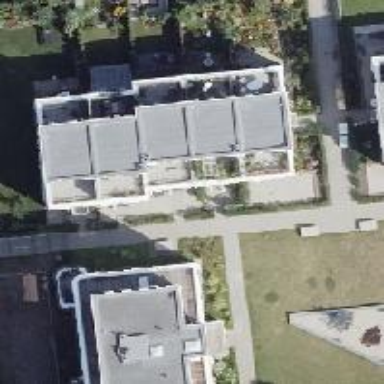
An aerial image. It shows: Flat roof terrace building.